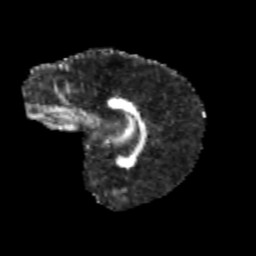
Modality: FA
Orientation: sagittal
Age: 10
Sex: female
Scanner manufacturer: siemens
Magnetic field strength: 3 T
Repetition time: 3.8 s
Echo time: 0.07 s